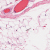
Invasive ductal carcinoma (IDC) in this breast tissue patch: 0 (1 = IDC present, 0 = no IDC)